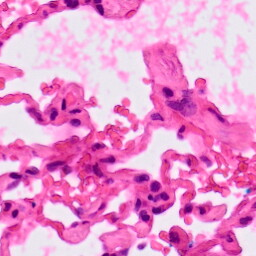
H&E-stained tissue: Lung